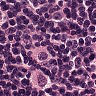
Metastatic tissue present: yes